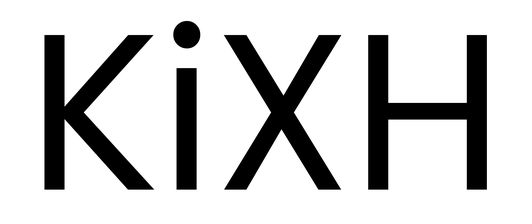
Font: Poppins-Regular